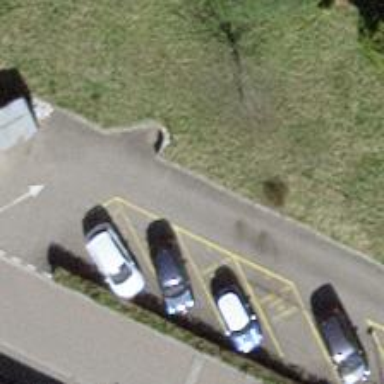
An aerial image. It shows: Parking area with asphalt surface.